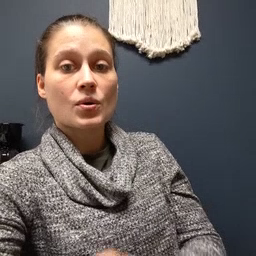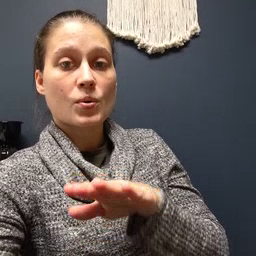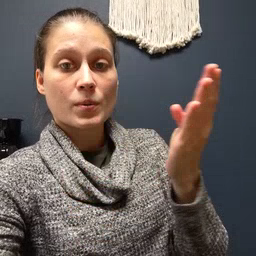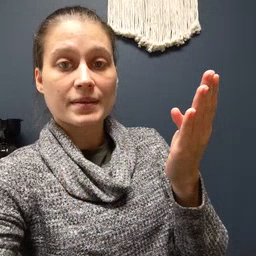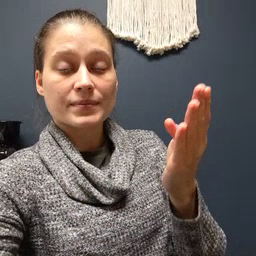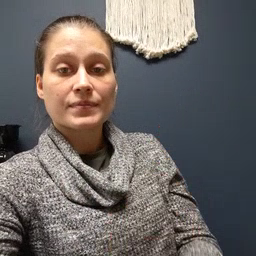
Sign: open